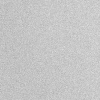
Atmospheric dust classification: dusty